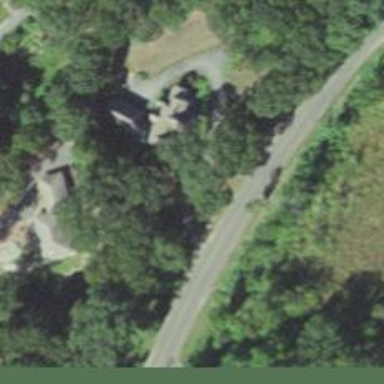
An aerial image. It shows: Residential driveway used as service road.